Question: Please does anyone know how I can search the text of multiple treeview nodes at a particular depth on the click of a button? The treeview nodes are arranged as follows:

I want to prevent the user from entering duplicate grandchild nodes of the same title into the treeview, i.e entering 'Movie 2' a second time should throw up a message that Movie 2 has already been entered; if not, then add the new movie title.
The grandchild node titles are fed into the treeview from a textbox. I am using Visual Basic 2010 Express. Thank you in advance.
The code I am using is:
'''
Private Sub Button11_Click(sender As System.Object, e As System.EventArgs) Handles Button11.Click
'New movie title has been introduced into the study
Dim SelectedNode As TreeNode
SelectedNode = TreeView1.SelectedNode
'To avoid entering duplicate movies title
Dim NewMovieName As String = TextBox1.Text.Trim.ToLower ' The content of that node
Dim parentNode = SelectedNode.Parent ' Get the parent
Dim childNodes As TreeNodeCollection = parentNode.Nodes ' Get all the children
Dim WeHaveDuplicate As Boolean = False ' We use this to flag if a duplicate is found. Initially set to false.
For Each tempNode As TreeNode In childNodes
'Test that we have the same name but not referring to the same node
If tempNode.Text.Trim.ToLower = NewMovieName And tempNode IsNot parentNode Then WeHaveDuplicate = True
Next
If WeHaveDuplicate = True Then
'Send message to user
MsgBox(TextBox1.Text & " as a parameter has already been considered.", vbOKOnly)
Exit Sub
Else
parentNode.Nodes.Add(TextBox1.Text)
TreeView1.ExpandAll()
End If
Exit Sub
End Sub
'''
All help would be greatly appreciated. Thank you.
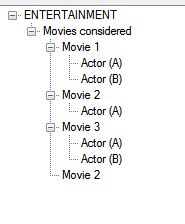
Answer: Here is a little snippet that I use frequently. It will find a node by it's text. It will also highlight and expand the node found.
Notice it is recursive, so it will search to the bottom of the supplied node collection (param). If this supplied collection is the root node, then it will search the whole tree.
I usually apply a unique string to the node.tag property. If you adjust the function to look for that, you can have duplicate text displaying while still having a unique string to look for...
'''
''' <summary>
''' Find and Expand Node in Tree View
''' </summary>
Private Function FindNode(ByVal SearchText As String, ByVal NodesToSearch As TreeNodeCollection, ByVal TreeToSearch As TreeView) As TreeNode
Dim ReturnNode As TreeNode = Nothing
Try
For Each Node As TreeNode In NodesToSearch
If String.Compare(Node.Text, SearchText, True) = 0 Then
TreeToSearch.SelectedNode = Node
Node.Expand()
ReturnNode = Node
Exit For
End If
If ReturnNode Is Nothing Then ReturnNode = FindNode(SearchText, Node.Nodes, TreeToSearch)
Next
Catch ex As Exception
Throw
End Try
Return ReturnNode
End Function
'''
Edited:
Per your recent comment,
You might try using it like this...
'''
WeHaveDuplicate = (FindNode("Movie 2", TreeView1.Nodes, TreeView1) Is Nothing)
If WeHaveDuplicate = True Then
'message user of dupe
Else
'add movie
End If
'''